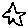
Label: star